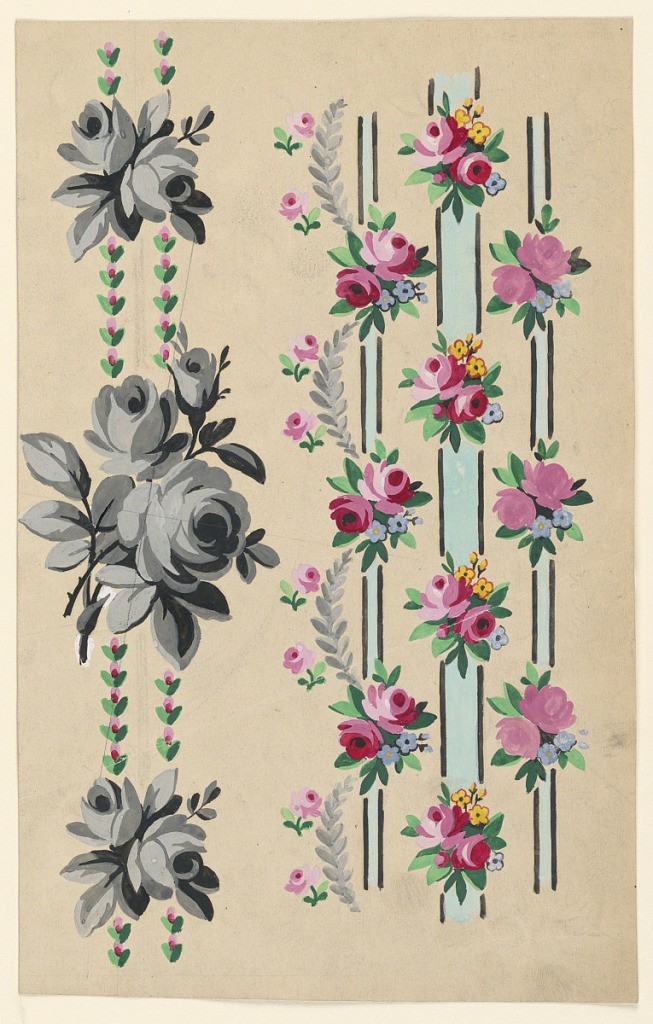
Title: Design for a Woven Fabric
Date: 1830–1850
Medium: Traced lines, brush and gouache on paper
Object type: Drawing
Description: Striped design. At left is a vertical row of small flowers of which two repeats are shown, alternating with bunches of roses of which one repeat is shown. At right is a light blue black edged strip, flanked by two narrow ones, upon which bunches of flowers are staggered in alternate horizontal rows. The bunches upon the lateral strips are to be connected at the outsides by leaf bough festoons, beside which small rose boughs are shown.